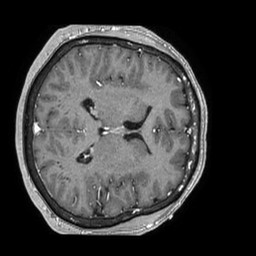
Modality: T1w
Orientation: axial
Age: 55
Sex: female
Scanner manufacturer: philips
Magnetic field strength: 1.5 T
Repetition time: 0.007549 s
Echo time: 0.003434 s